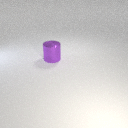
large purple metal cylinder